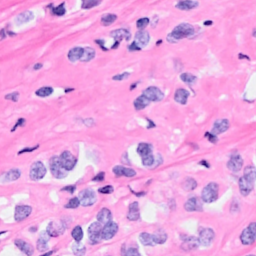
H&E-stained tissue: Breast